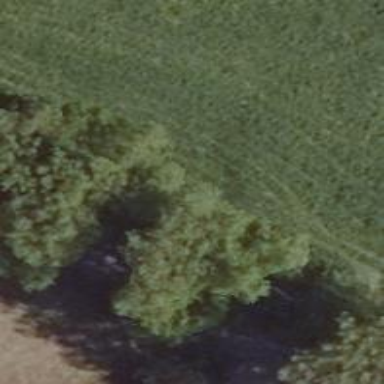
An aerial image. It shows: Row of trees in natural setting.